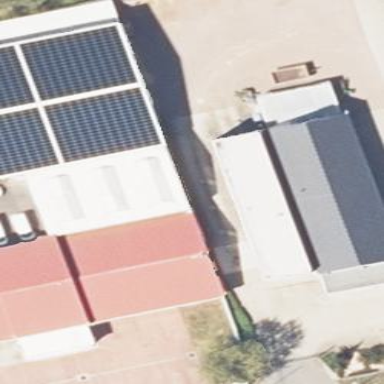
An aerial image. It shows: Commercial building.